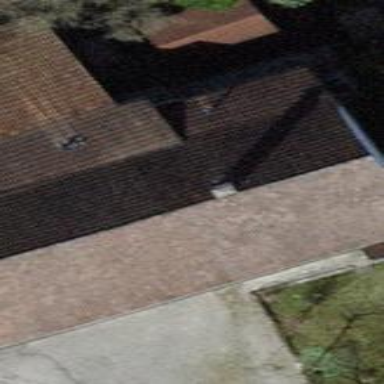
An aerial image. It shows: Farm building with gabled roof.